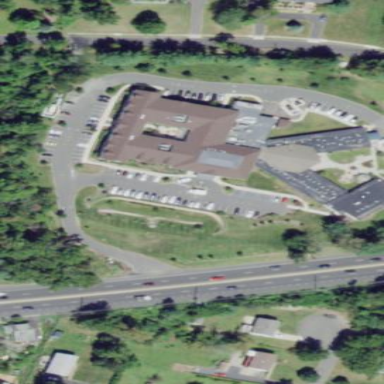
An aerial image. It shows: Nursing home building.